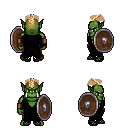
a pixel art fantasy rpg character, male body template, orc, green skin, gray robe, magenta pants, blonde short mohawk hairstyle, leather bracers, ghillies, shield, four views (front, back, left, right), 2x2 character sprite sheet, small pixel art, hard edges, no anti-aliasing